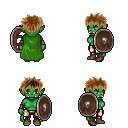
a pixel art fantasy rpg character, female body template, orc, green skin, green cape, gold greaves, brown bedhead hairstyle, cloth bracers, brown shoes, shield, four views (front, back, left, right), 2x2 character sprite sheet, small pixel art, hard edges, no anti-aliasing